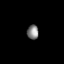
Tissue: lung
Cell type: Endothelial cells
Senescence score: 0.5836
Nuclear area (px): 164
Mean DAPI intensity: 128.299